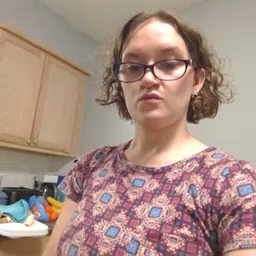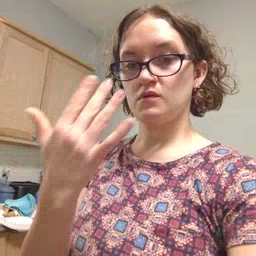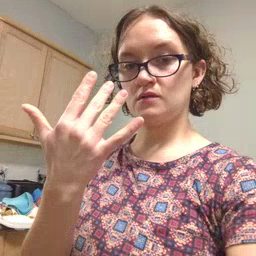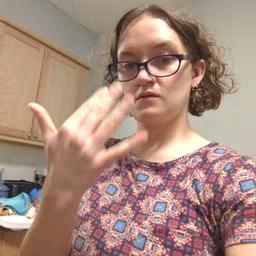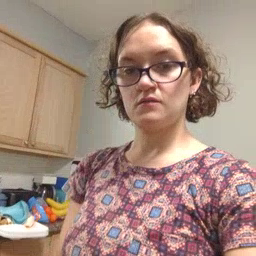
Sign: wait